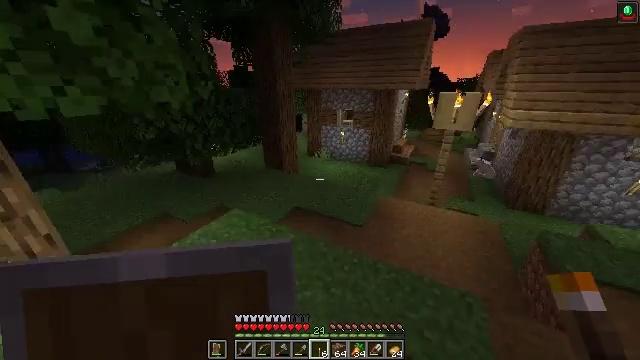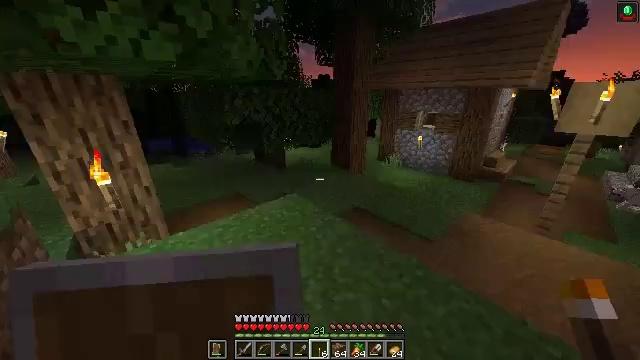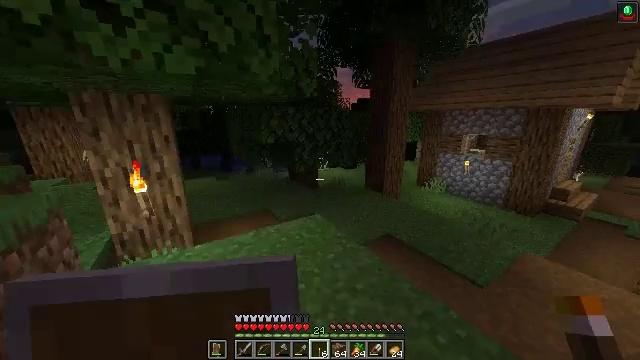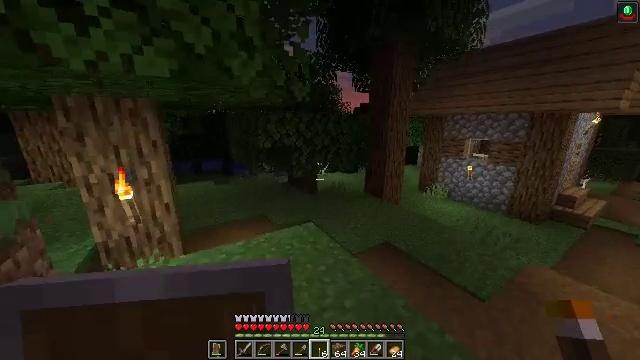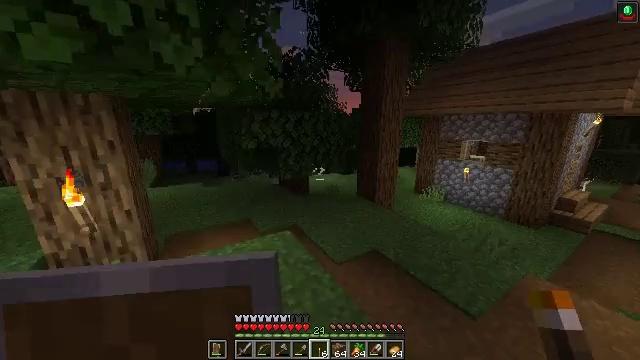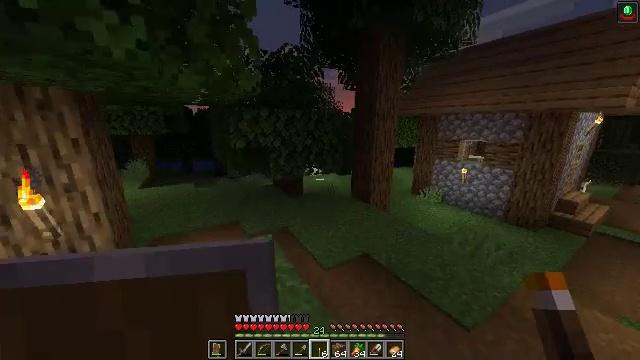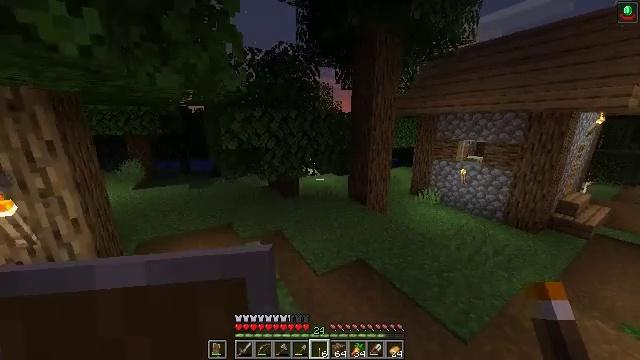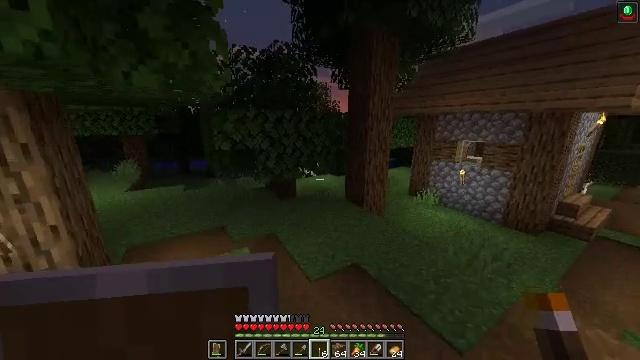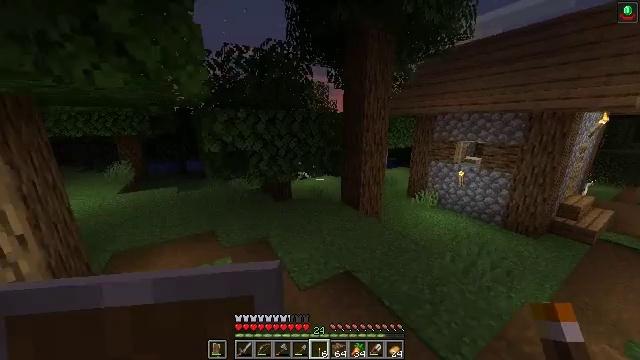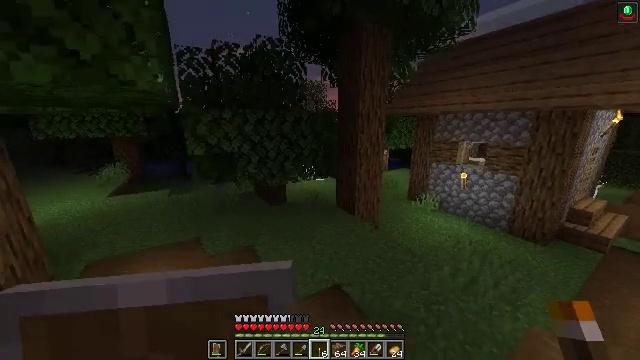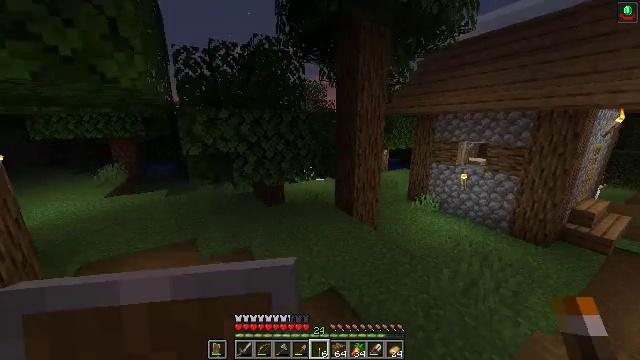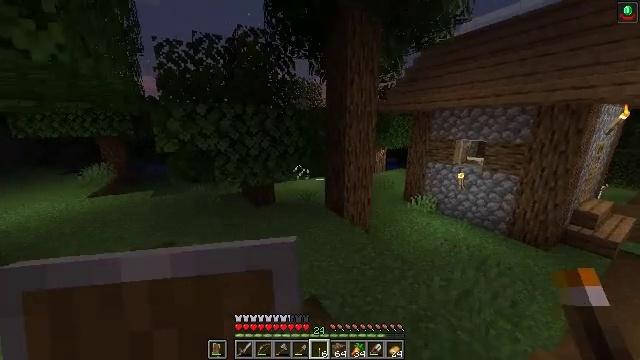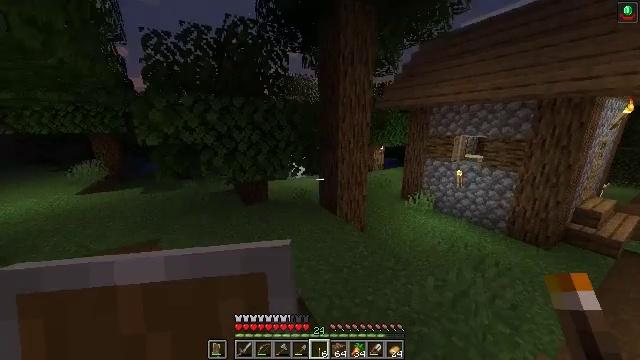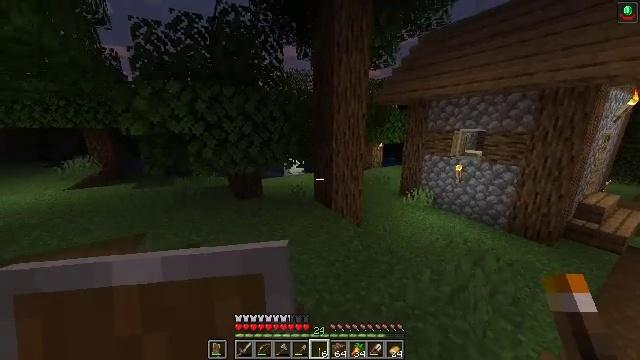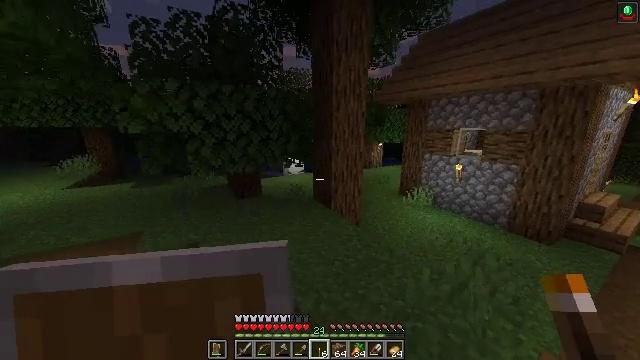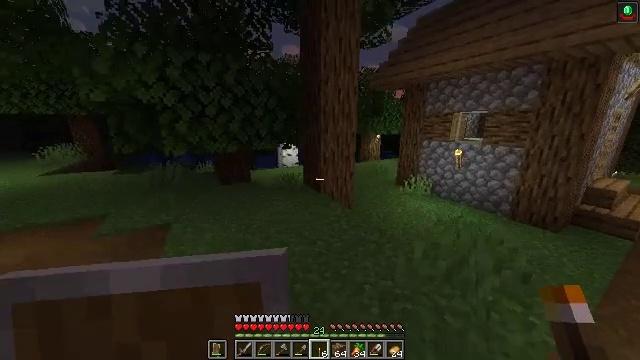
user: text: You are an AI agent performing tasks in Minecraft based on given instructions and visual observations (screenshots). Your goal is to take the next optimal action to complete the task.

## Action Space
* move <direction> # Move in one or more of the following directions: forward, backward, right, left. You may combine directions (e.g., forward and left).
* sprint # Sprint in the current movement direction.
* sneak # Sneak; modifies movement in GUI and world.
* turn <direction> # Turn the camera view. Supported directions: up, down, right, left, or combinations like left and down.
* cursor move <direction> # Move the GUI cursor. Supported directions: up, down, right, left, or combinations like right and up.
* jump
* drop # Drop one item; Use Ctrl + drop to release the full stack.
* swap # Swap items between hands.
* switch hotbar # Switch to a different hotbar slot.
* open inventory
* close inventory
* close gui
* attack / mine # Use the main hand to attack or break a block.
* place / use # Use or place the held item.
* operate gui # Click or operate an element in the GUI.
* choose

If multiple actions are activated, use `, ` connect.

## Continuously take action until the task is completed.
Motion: motion action
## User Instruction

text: Combine red dye and yellow dye to make orange dye.
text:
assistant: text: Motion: move forward and move right, turn left and up
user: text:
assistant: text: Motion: move forward and move right, turn left and up
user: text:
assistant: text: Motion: move forward and move right, turn up
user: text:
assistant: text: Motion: move forward and move right
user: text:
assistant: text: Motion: move forward and move right
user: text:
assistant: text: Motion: move forward and move right
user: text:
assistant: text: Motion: move forward and move right
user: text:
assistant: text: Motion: move forward and move right
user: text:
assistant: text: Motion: move forward and move right
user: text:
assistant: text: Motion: move forward and move right
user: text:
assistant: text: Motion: move forward and move right
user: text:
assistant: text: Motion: move forward and move right
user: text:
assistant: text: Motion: move forward and move right
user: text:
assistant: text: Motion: move forward and move right
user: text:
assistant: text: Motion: move forward and move right
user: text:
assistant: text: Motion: move forward and move right
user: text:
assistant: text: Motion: move forward and move right
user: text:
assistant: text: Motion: move forward and move right
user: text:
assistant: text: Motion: move forward and move right
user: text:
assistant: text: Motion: move forward and move right
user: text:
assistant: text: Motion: move forward and move right
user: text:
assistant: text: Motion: move forward and move right
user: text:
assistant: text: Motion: move forward and move right
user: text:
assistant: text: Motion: move forward and move right
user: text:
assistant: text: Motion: move forward and move right
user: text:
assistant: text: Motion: move forward and move right
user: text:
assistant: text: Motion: move forward and move right, turn right
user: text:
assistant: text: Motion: move forward and move right, turn right
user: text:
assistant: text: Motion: move forward and move right, turn right
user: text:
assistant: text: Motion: move forward and move right, turn right